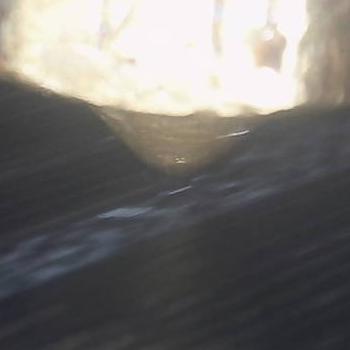
Flow rate: 118%